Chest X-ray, PA view. Patient: 52 years old, sex M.
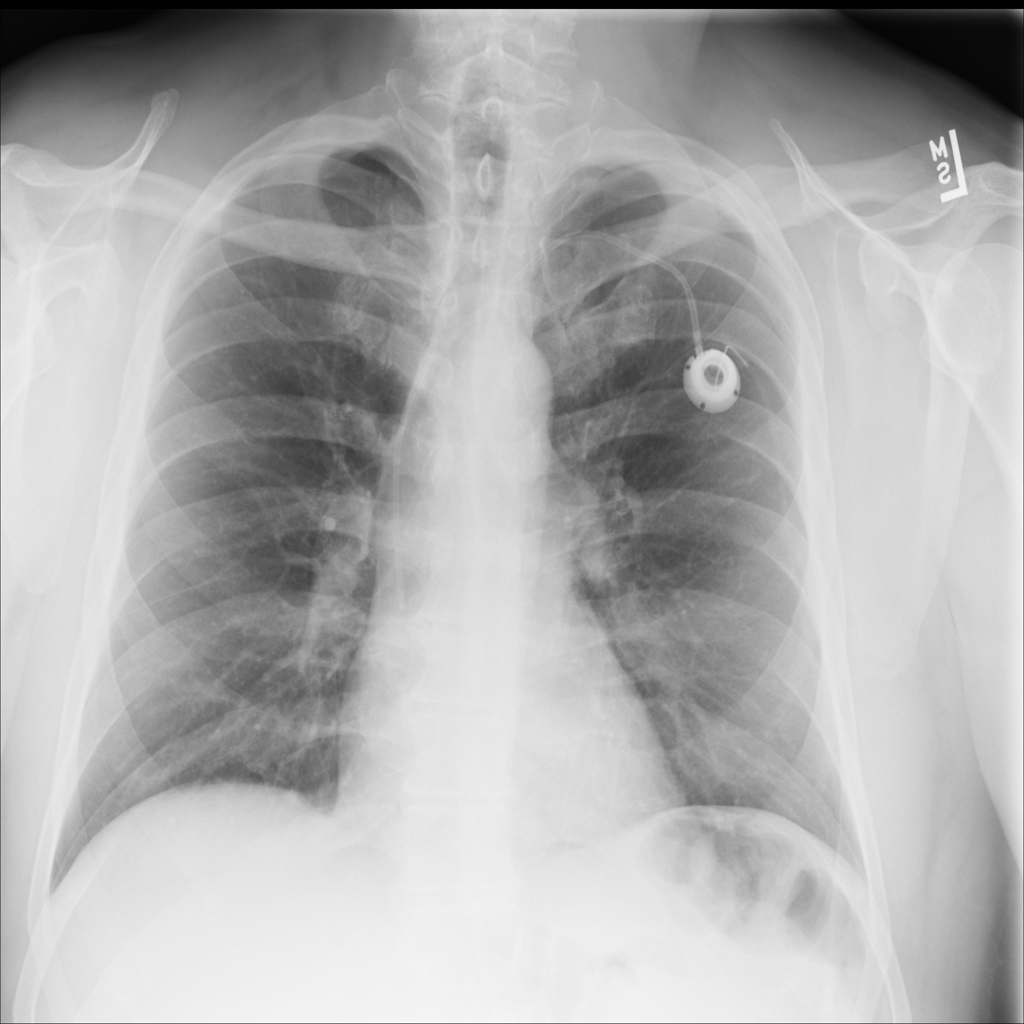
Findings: No Finding